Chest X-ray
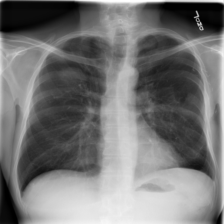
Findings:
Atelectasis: negative
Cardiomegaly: negative
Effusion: negative
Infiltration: negative
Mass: negative
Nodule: negative
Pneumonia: negative
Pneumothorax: negative
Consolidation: negative
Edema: negative
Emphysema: negative
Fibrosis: negative
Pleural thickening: negative
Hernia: negative